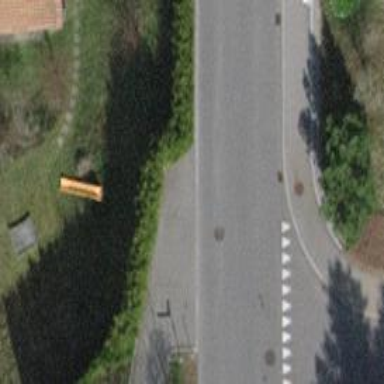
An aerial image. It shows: Kerb barrier.